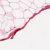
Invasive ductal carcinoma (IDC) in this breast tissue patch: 0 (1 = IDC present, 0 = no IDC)